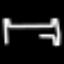
Label: bed